Aerial crown-view tile of a tropical tree (Barro Colorado Island, Panama), acquired 20250317:
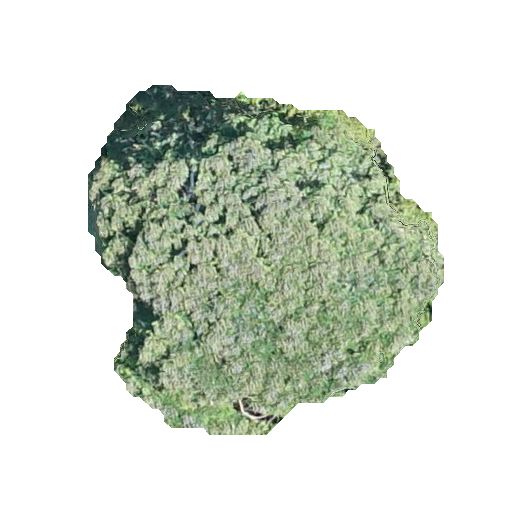
Species: Jacaranda copaia
GBIF accepted scientific name: Jacaranda copaia
Crown area: 135.667 m²